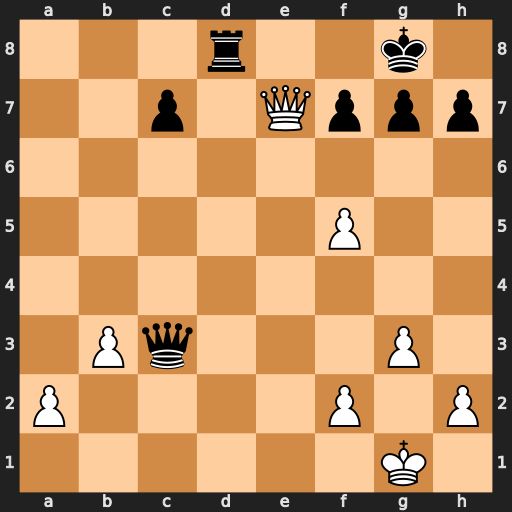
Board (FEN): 3r2k1/2p1Qppp/8/5P2/8/1Pq3P1/P4P1P/6K1
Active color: w
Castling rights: -
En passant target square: -
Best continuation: Qxd8#